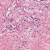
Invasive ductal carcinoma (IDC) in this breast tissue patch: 0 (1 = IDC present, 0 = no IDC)